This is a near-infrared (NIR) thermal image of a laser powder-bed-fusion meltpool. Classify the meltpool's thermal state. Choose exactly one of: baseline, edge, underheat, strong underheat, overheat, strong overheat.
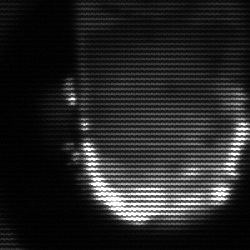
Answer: baseline